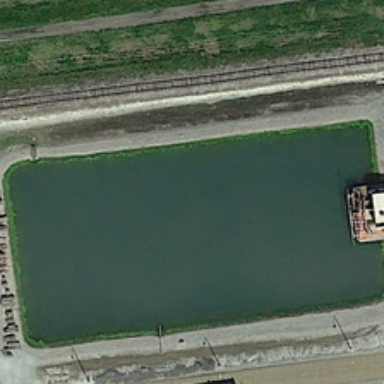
A rectangular pond is near a piece of green meadow .